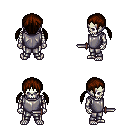
a pixel art fantasy rpg character, male body template, skeleton, steel chest armor, metal pants, brown twin-tailed hairstyle, dagger, four views (front, back, left, right), 2x2 character sprite sheet, small pixel art, hard edges, no anti-aliasing